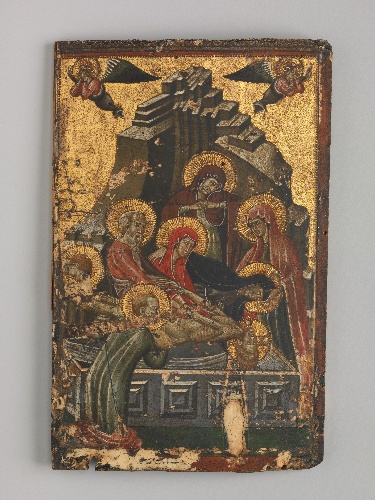
Title: The Entombment
Artist: Master of Forlì
Artist bio: Italian, Romagna, active first half 14th century
Date: first half 14th century
Object type: Painting
Classification: Paintings
Medium: Tempera on wood, gold ground
Culture: Italian, Romagna
Dimensions: Overall: 8 x 5 1/8 in. (20.3 x 13 cm); Painted Surface (excluding painted borders): 7 3/8 x 4 7/8 in. (18.7 x 12.4 cm)
Department: Robert Lehman Collection
Credit line: Robert Lehman Collection, 1975
Accession year: 1975
Repository: Metropolitan Museum of Art, New York, NY
Tags: Angels|Christ|Virgin Mary|Entombment